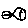
Label: fish